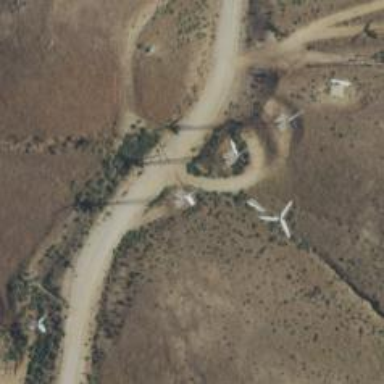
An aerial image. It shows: Wind generator is in the picture.